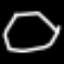
Label: octagon